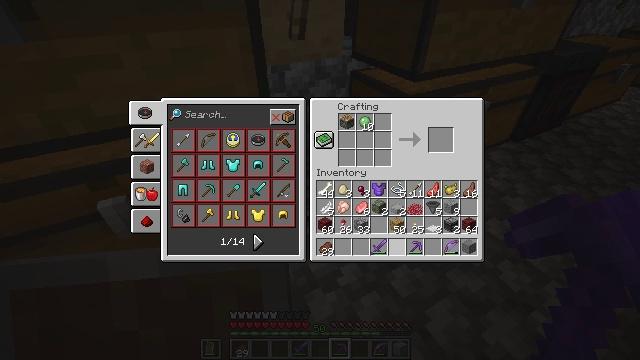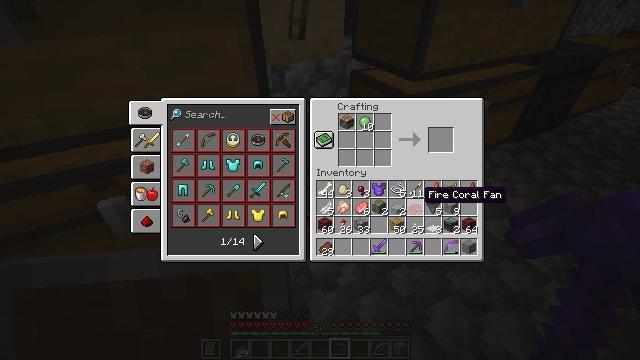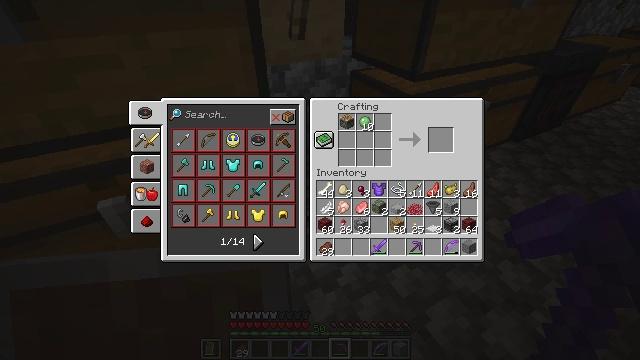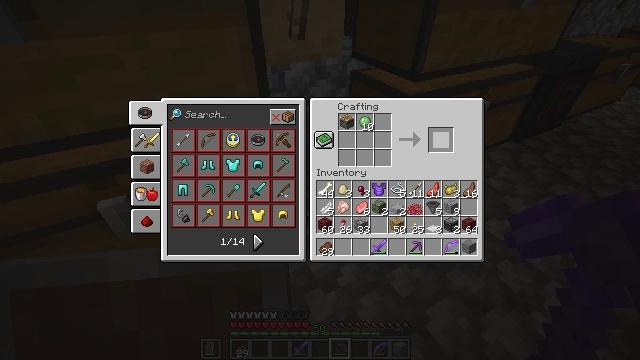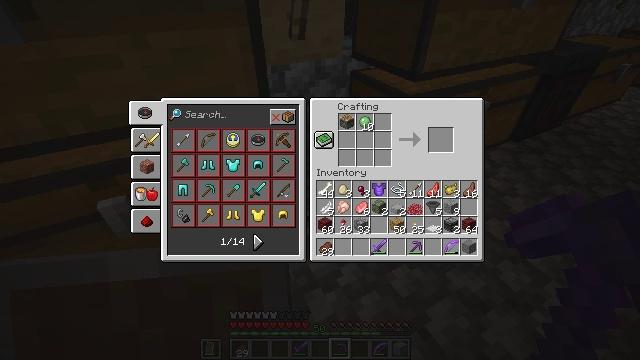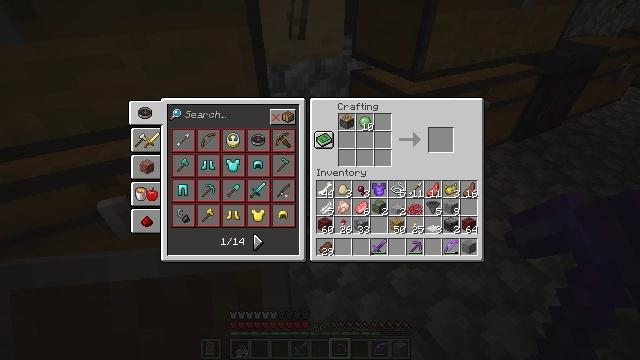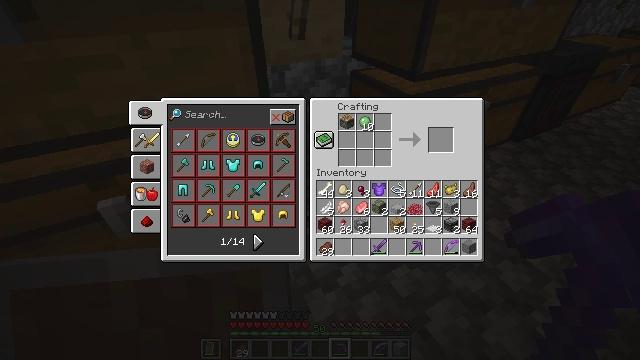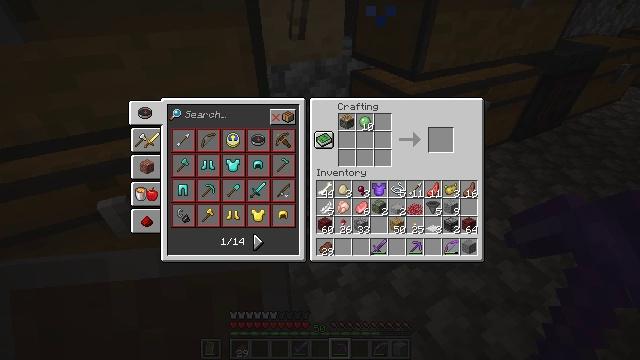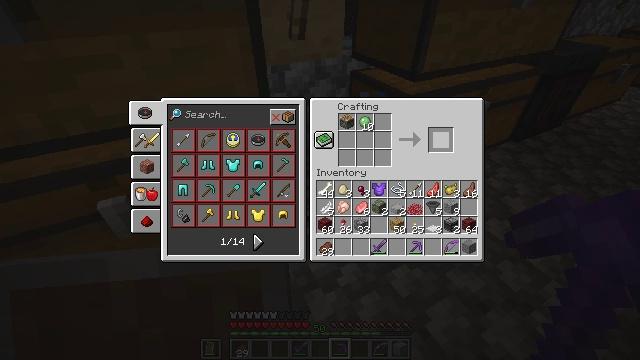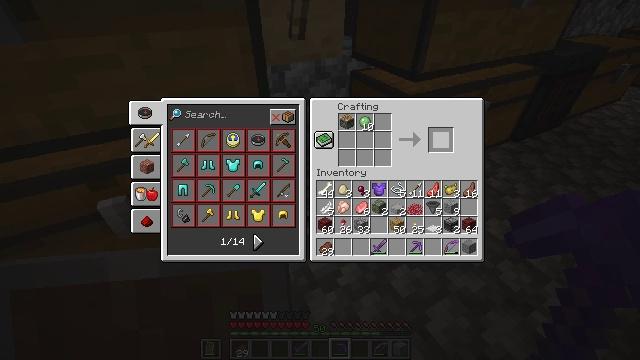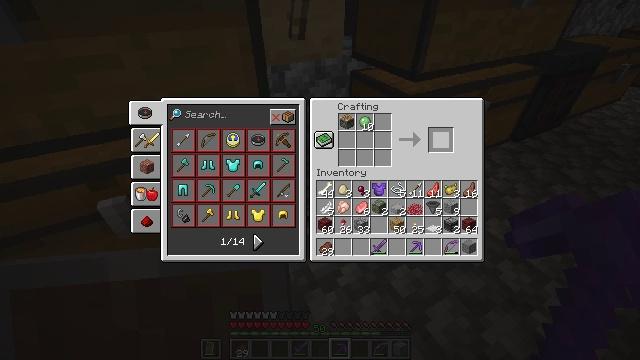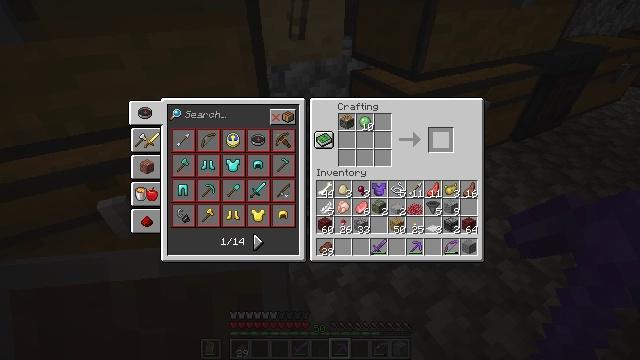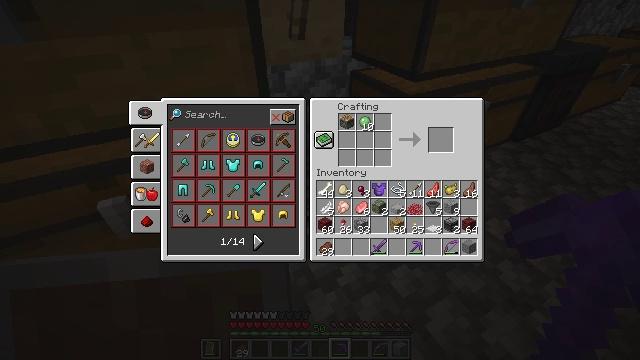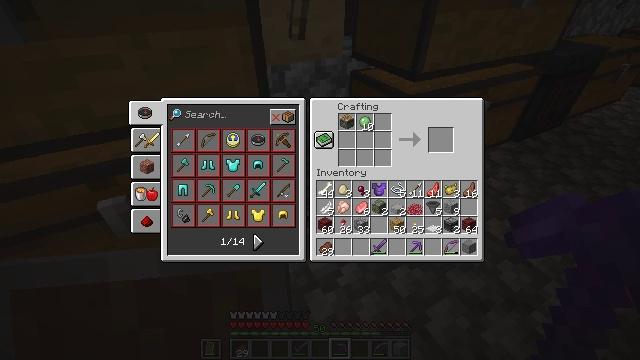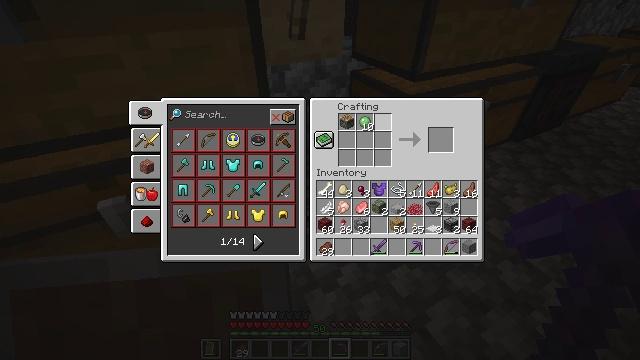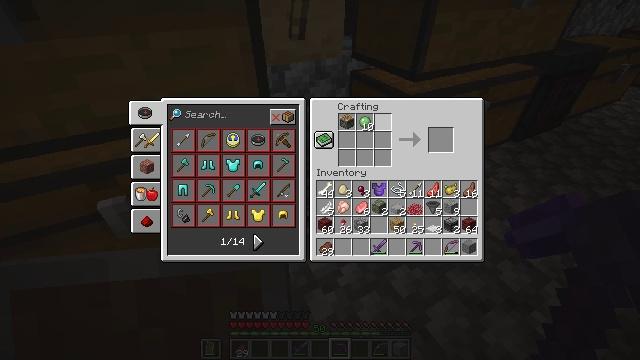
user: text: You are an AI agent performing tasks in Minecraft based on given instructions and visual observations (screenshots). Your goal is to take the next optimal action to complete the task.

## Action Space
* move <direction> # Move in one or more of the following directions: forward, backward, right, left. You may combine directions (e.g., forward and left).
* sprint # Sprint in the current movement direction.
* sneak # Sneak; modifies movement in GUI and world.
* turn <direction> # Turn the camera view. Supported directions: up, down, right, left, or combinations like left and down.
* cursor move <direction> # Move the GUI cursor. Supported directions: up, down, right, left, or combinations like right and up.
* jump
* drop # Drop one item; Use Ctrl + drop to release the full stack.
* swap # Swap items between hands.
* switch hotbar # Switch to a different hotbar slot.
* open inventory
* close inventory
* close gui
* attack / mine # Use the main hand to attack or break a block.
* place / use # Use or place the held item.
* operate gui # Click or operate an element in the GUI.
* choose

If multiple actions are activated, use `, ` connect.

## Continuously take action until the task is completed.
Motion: motion action
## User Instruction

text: Combine a piston with slimeball to get a sticky piston.
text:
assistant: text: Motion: sneak, turn right and up
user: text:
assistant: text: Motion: sneak, turn right and up
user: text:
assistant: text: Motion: sneak, turn right and up
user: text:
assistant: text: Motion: sneak
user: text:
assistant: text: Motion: no_op
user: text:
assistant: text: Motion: no_op
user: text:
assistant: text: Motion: no_op
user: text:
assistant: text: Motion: no_op
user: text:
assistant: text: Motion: no_op
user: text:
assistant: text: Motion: no_op
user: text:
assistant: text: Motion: turn left
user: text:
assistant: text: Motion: turn left
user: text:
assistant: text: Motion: turn left
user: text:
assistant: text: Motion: turn left
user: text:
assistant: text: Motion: no_op
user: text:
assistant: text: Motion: no_op
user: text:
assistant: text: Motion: no_op
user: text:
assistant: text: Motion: no_op
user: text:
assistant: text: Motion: no_op
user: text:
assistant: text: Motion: no_op
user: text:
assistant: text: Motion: no_op
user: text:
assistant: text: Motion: no_op
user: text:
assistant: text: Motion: no_op
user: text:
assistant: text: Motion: no_op
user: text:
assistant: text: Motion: no_op
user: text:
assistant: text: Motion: no_op
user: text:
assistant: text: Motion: no_op
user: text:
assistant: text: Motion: no_op
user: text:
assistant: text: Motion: attack / mine
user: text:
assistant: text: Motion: attack / mine